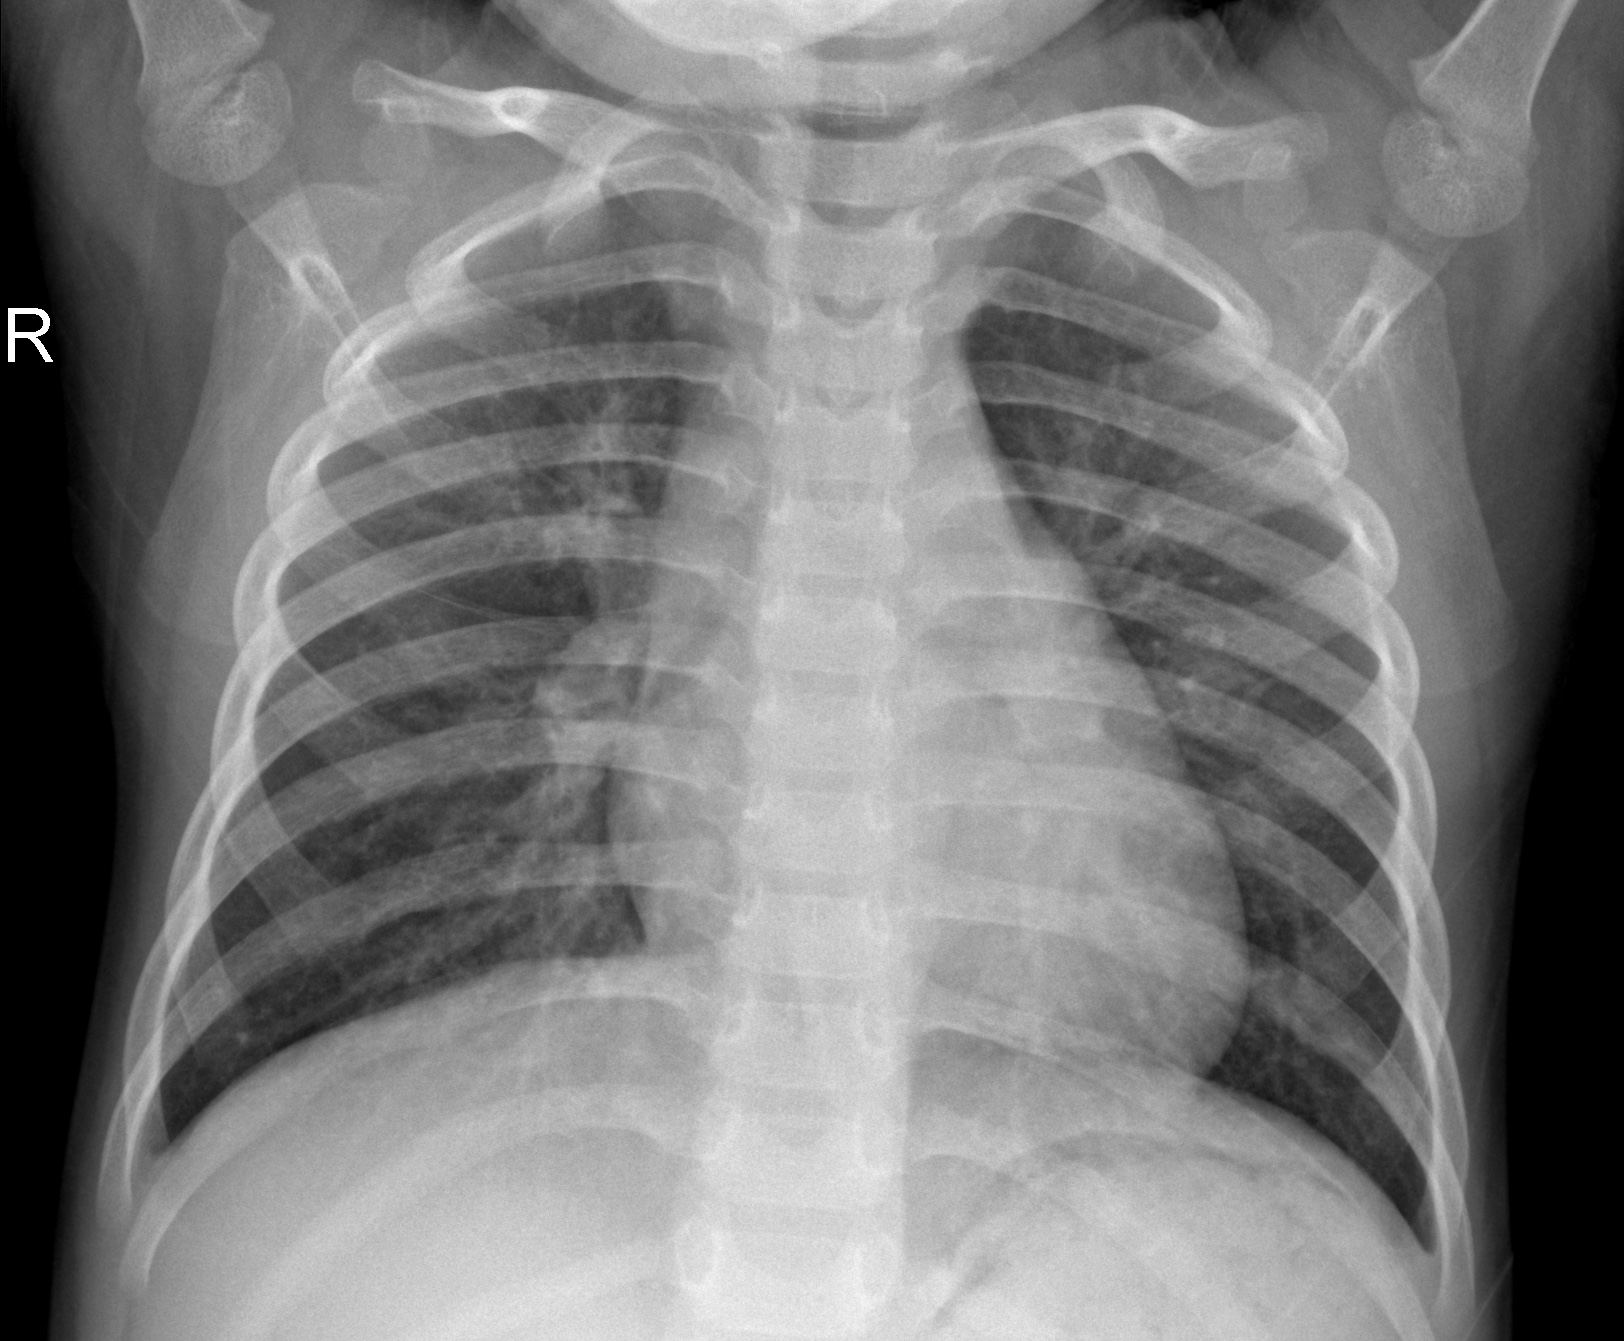
Diagnosis: NORMAL